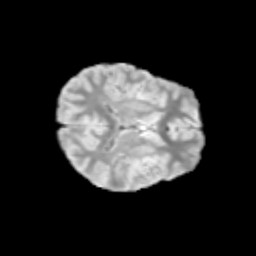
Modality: T2w
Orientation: axial
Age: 11
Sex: female
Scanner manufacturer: siemens
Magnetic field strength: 3 T
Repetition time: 3.8 s
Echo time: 0.07 s